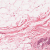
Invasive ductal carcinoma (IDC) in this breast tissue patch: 0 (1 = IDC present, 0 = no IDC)